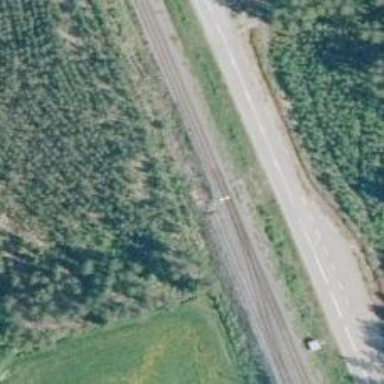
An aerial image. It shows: Railway junction.